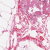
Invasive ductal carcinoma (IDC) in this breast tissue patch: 0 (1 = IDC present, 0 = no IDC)